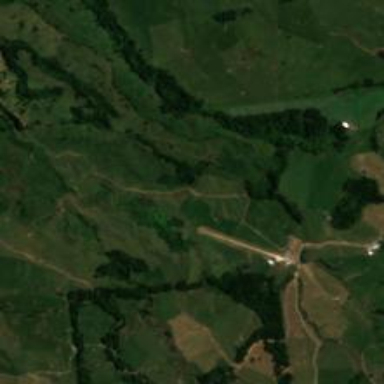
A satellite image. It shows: Airstrip at the airport.